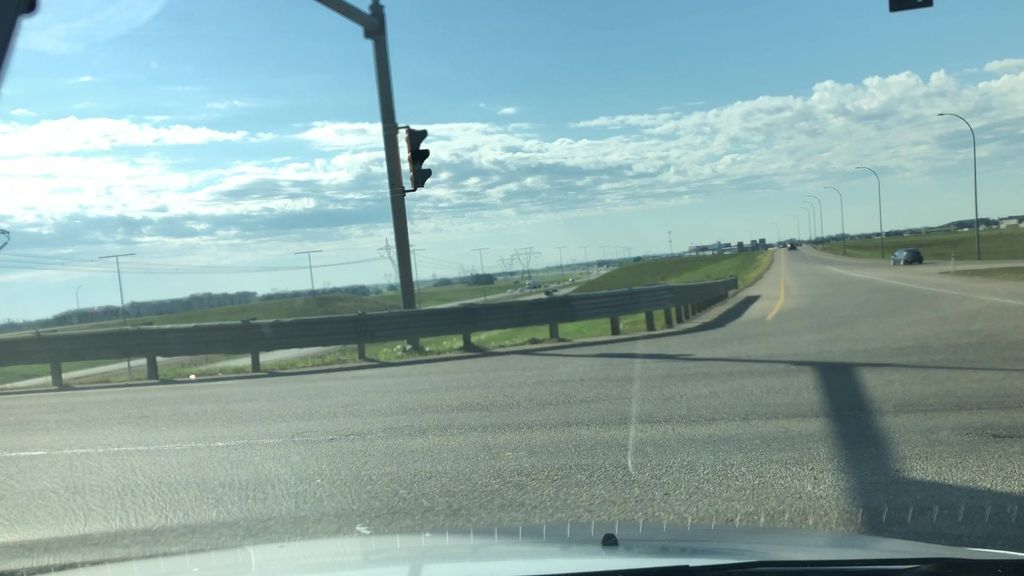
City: edmonton